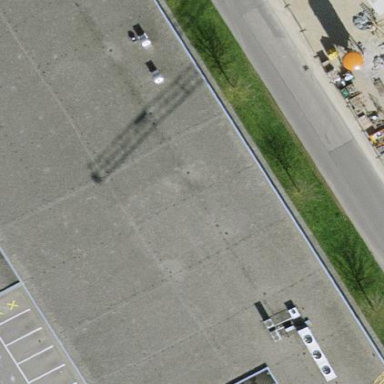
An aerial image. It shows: Supermarket building.